Question: When I call the SSISDB catalog.set_execution_parameter_value stored proc to set parameters for the execution of my project, It blows up on a boolean parameter with
> The data type of the input value is not compatible with the data type
of the 'Boolean'
I tried using string and object with "False" or "1" value. Is there a way to pass a boolean to this proc from c#?

SOLUTION:
'''
SqlCommand cmd = new SqlCommand("catalog.set_execution_parameter_value", conn);
cmd.CommandType = CommandType.StoredProcedure;
cmd.Parameters.AddWithValue("@execution_id", this.ExecutionID);
cmd.Parameters.AddWithValue("@object_type", ParamReference);
cmd.Parameters.AddWithValue("@parameter_name", ParamName);
SqlParameter p = cmd.Parameters.Add("@parameter_value", SqlDbType.Variant);
switch (ParamType)
{
case "String" :
p.Value = ParamValue;
break;
case "Int32" :
p.Value = Int32.Parse(ParamValue);
break;
case "Int64" :
p.Value = Int64.Parse(ParamValue);
break;
case "Boolean" :
p.Value = bool.Parse(ParamValue);
break;
}
cmd.ExecuteNonQuery();
'''
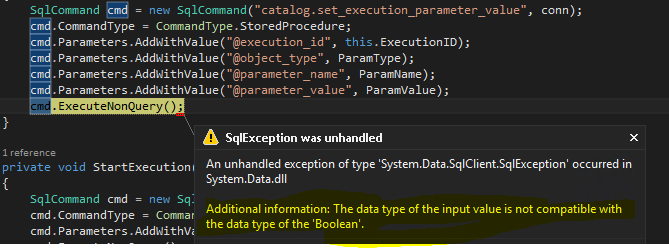
Answer: From a pure TSQL perspective, the mechanism for setting a package parameter would look like
'''
DECLARE @var0 bit = 0;
EXEC [SSISDB].[catalog].[set_execution_parameter_value]
@execution_id
, @object_type = 30
, @parameter_name = N'GoFast'
, @parameter_value = @var0;
'''
AddWithValue can be tricky as it attempts to infer the correct data type and sometimes it doesn't go so well. There's an <URL> with Specifying Parameter Data Types on MSDN. If you rework your C# to explicitly set the data type and then assign a value, does that resolve the issue?
'''
OleDbParameter parameter = cmd.Parameters.Add("@parameter_value", OleDbType.Variant);
parameter.Value = ParamValue;
'''